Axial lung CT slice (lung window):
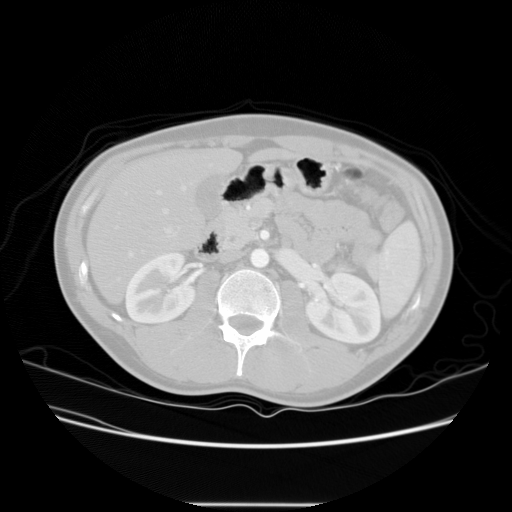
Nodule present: no